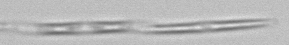
Label: Pseudo-nitzschia